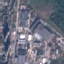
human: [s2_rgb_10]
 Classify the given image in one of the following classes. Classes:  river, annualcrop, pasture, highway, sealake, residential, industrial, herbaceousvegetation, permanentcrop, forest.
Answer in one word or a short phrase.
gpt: Industrial